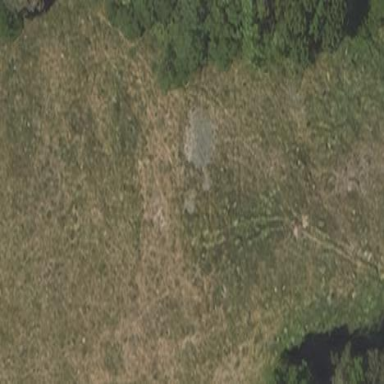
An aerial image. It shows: Patch of scrub vegetation.